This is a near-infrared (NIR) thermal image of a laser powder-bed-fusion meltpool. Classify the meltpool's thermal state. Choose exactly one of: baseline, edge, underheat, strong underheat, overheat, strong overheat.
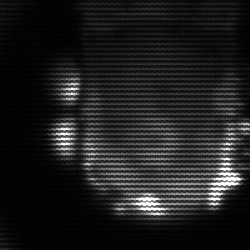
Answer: baseline